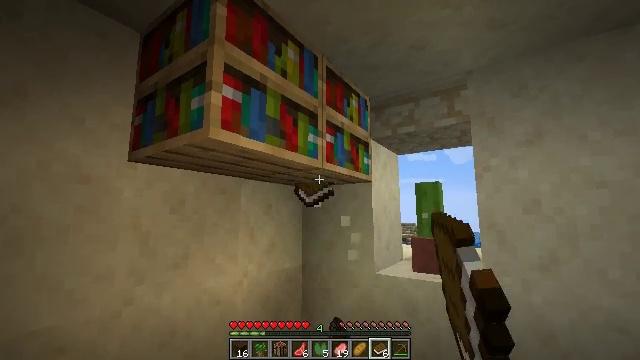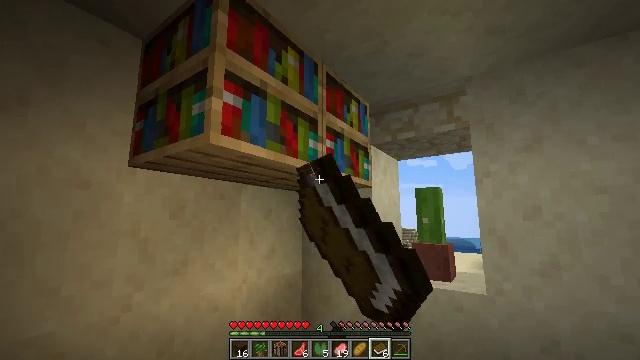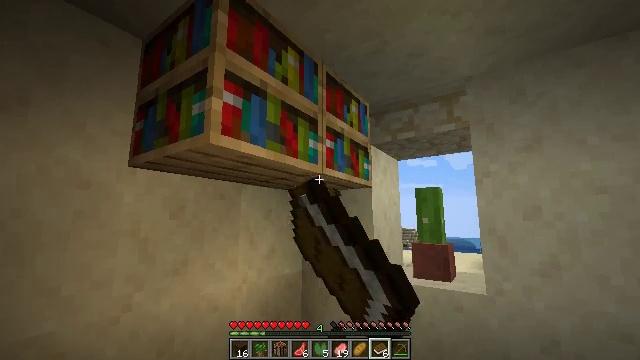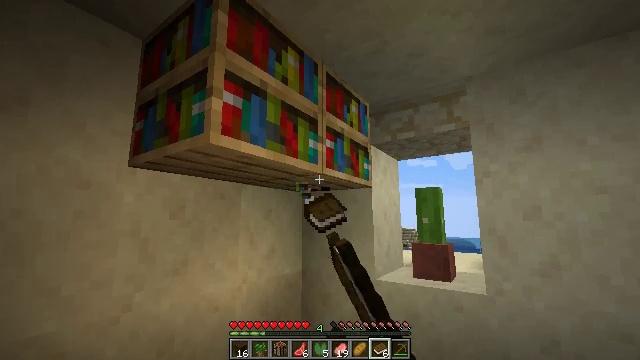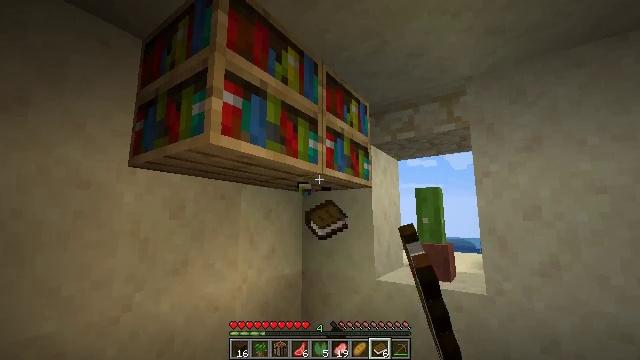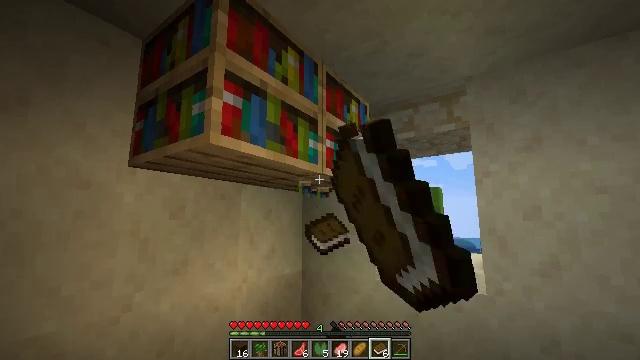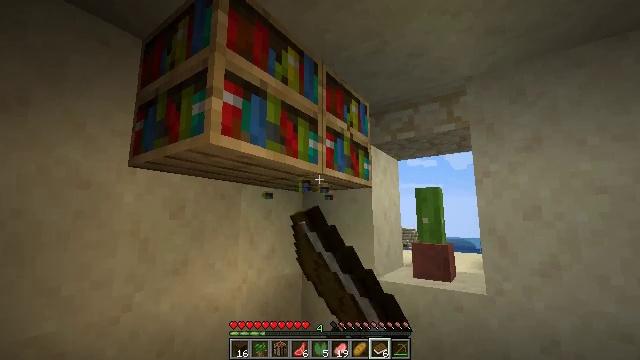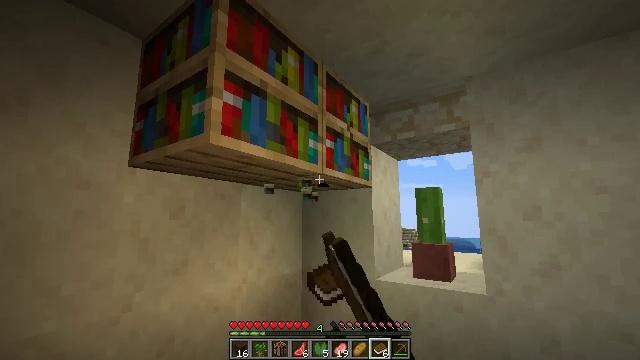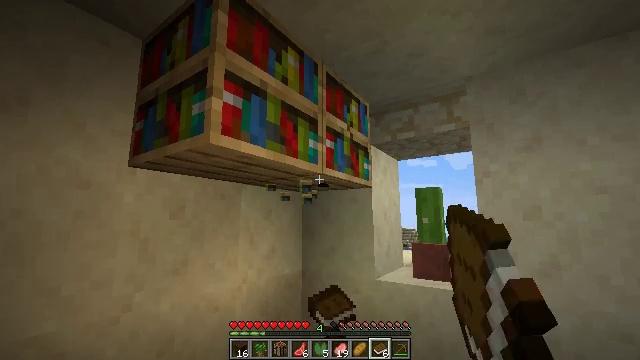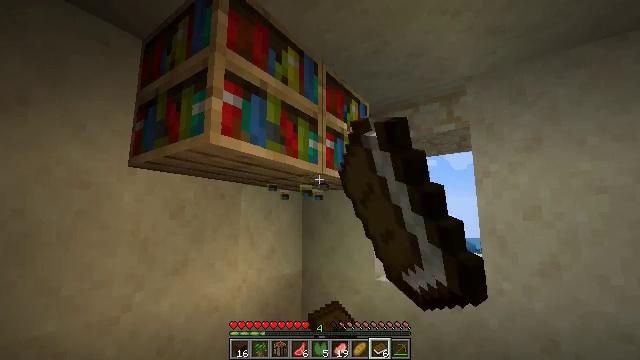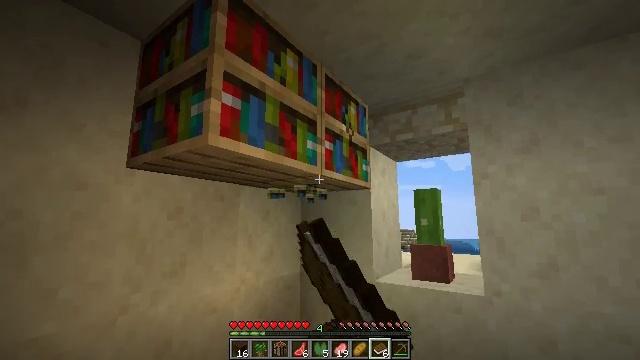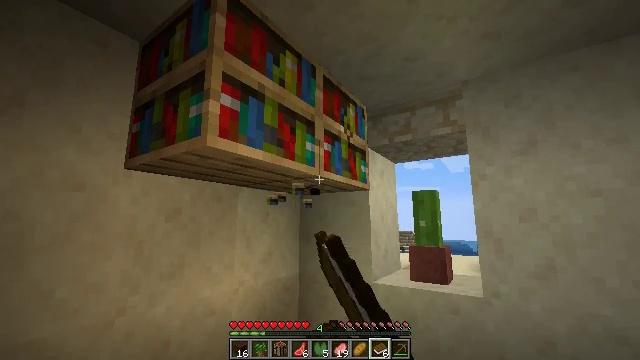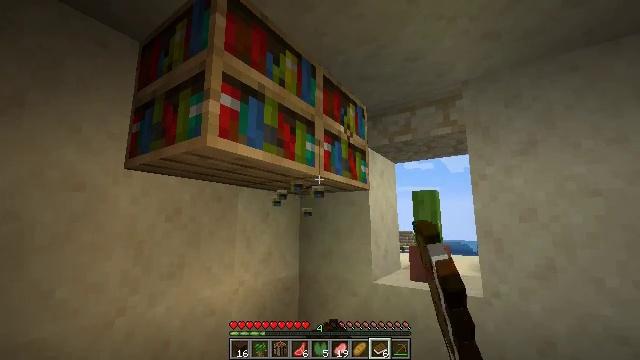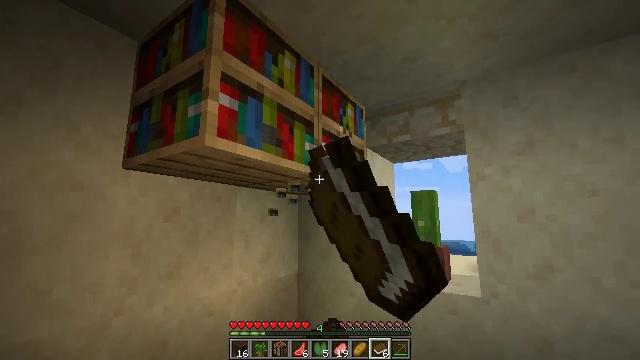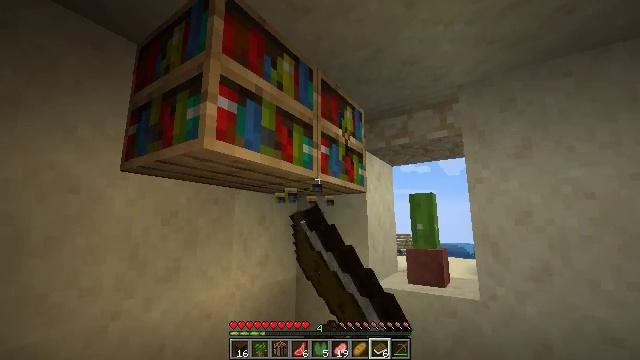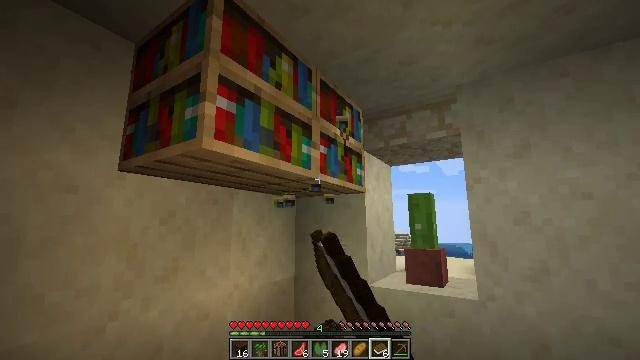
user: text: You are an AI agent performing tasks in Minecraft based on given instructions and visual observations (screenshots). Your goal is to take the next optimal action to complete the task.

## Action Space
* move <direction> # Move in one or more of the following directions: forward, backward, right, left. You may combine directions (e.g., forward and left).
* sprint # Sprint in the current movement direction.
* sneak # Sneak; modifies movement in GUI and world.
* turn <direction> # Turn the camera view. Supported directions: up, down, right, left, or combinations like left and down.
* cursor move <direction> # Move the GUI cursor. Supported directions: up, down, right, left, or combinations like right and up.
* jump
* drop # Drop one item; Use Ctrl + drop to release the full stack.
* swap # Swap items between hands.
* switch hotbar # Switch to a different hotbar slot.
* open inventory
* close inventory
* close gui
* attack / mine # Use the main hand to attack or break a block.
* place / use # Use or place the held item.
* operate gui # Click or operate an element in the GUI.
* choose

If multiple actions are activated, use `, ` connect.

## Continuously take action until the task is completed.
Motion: motion action
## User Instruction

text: Collect books by breaking the bookshelf.
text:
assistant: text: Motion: turn up, attack / mine
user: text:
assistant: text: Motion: attack / mine
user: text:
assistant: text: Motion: attack / mine
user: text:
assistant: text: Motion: attack / mine
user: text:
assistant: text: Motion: attack / mine
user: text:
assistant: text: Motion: attack / mine
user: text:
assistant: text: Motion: attack / mine
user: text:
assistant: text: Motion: attack / mine
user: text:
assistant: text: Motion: attack / mine
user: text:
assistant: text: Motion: attack / mine
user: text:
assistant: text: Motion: attack / mine
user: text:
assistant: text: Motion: attack / mine
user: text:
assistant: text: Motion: attack / mine
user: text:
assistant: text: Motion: attack / mine
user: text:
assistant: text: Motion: attack / mine
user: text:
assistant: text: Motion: attack / mine
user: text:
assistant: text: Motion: attack / mine
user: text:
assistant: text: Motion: attack / mine
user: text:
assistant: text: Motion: attack / mine
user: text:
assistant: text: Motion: attack / mine
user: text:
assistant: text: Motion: attack / mine
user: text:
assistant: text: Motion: attack / mine
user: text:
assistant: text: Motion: attack / mine
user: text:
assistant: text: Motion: attack / mine
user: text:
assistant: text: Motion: attack / mine
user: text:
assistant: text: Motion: attack / mine
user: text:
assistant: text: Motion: attack / mine
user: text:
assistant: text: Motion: attack / mine
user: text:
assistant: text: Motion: attack / mine
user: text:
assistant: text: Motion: attack / mine